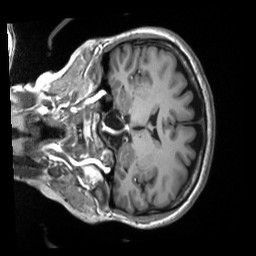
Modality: T1w
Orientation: coronal
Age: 39
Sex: female
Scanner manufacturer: siemens
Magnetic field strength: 3 T
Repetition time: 2.53 s
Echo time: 0.00219 s